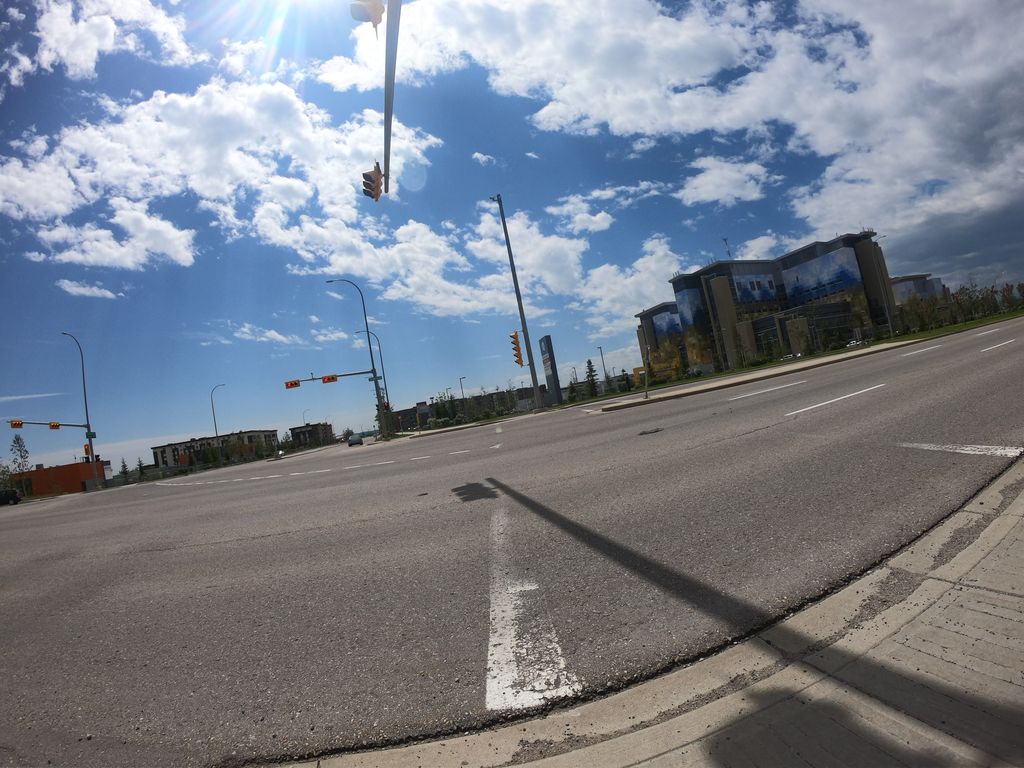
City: calgary